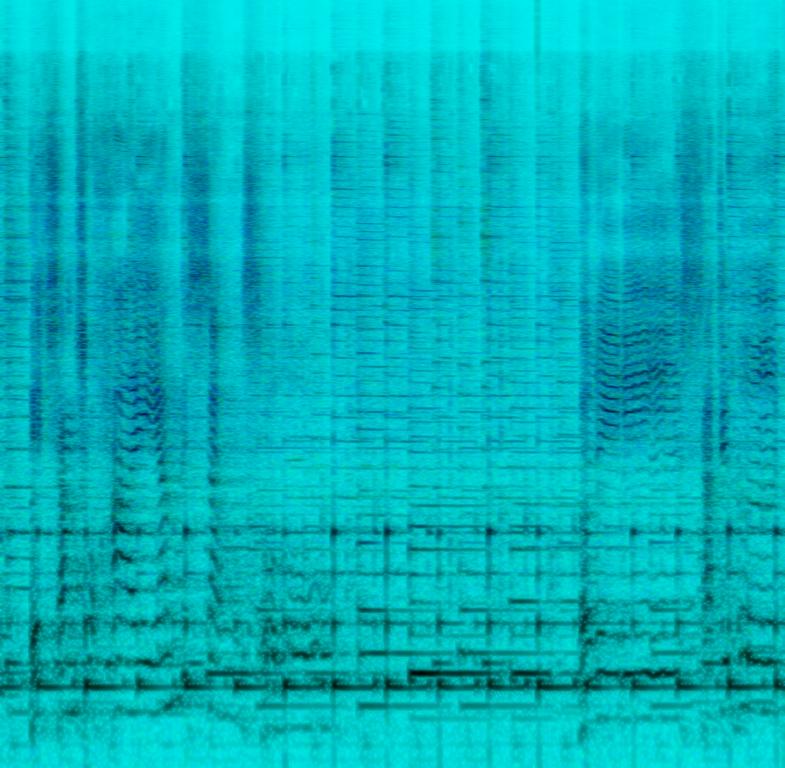
This is the performance of an Irish folk song using a banjo and a mandolin. The singer is elderly and the guitars are layered. The banjo is used to play a simple motif that revolves around two chords.